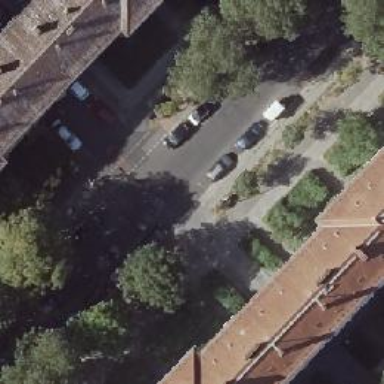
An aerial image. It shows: Residential road with asphalt surface and sidewalks on both sides. There are parallel on-street parking lanes on both sides of the road.